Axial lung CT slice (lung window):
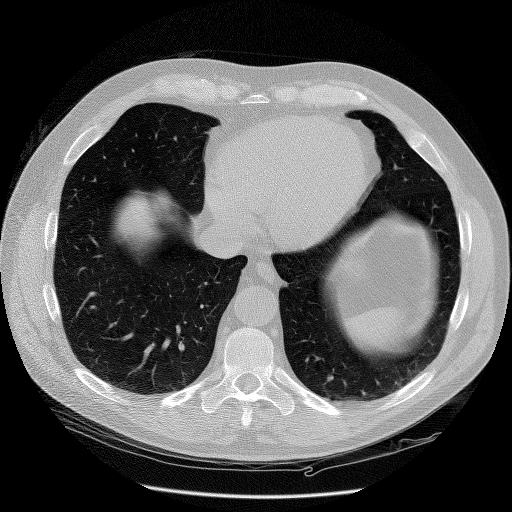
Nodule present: no